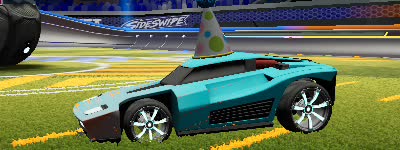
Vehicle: breakout